Interaction volume radius: 5 \u00c5
Interaction volume height: 10 \u00c5
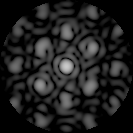
Disorder parameter: 0.432